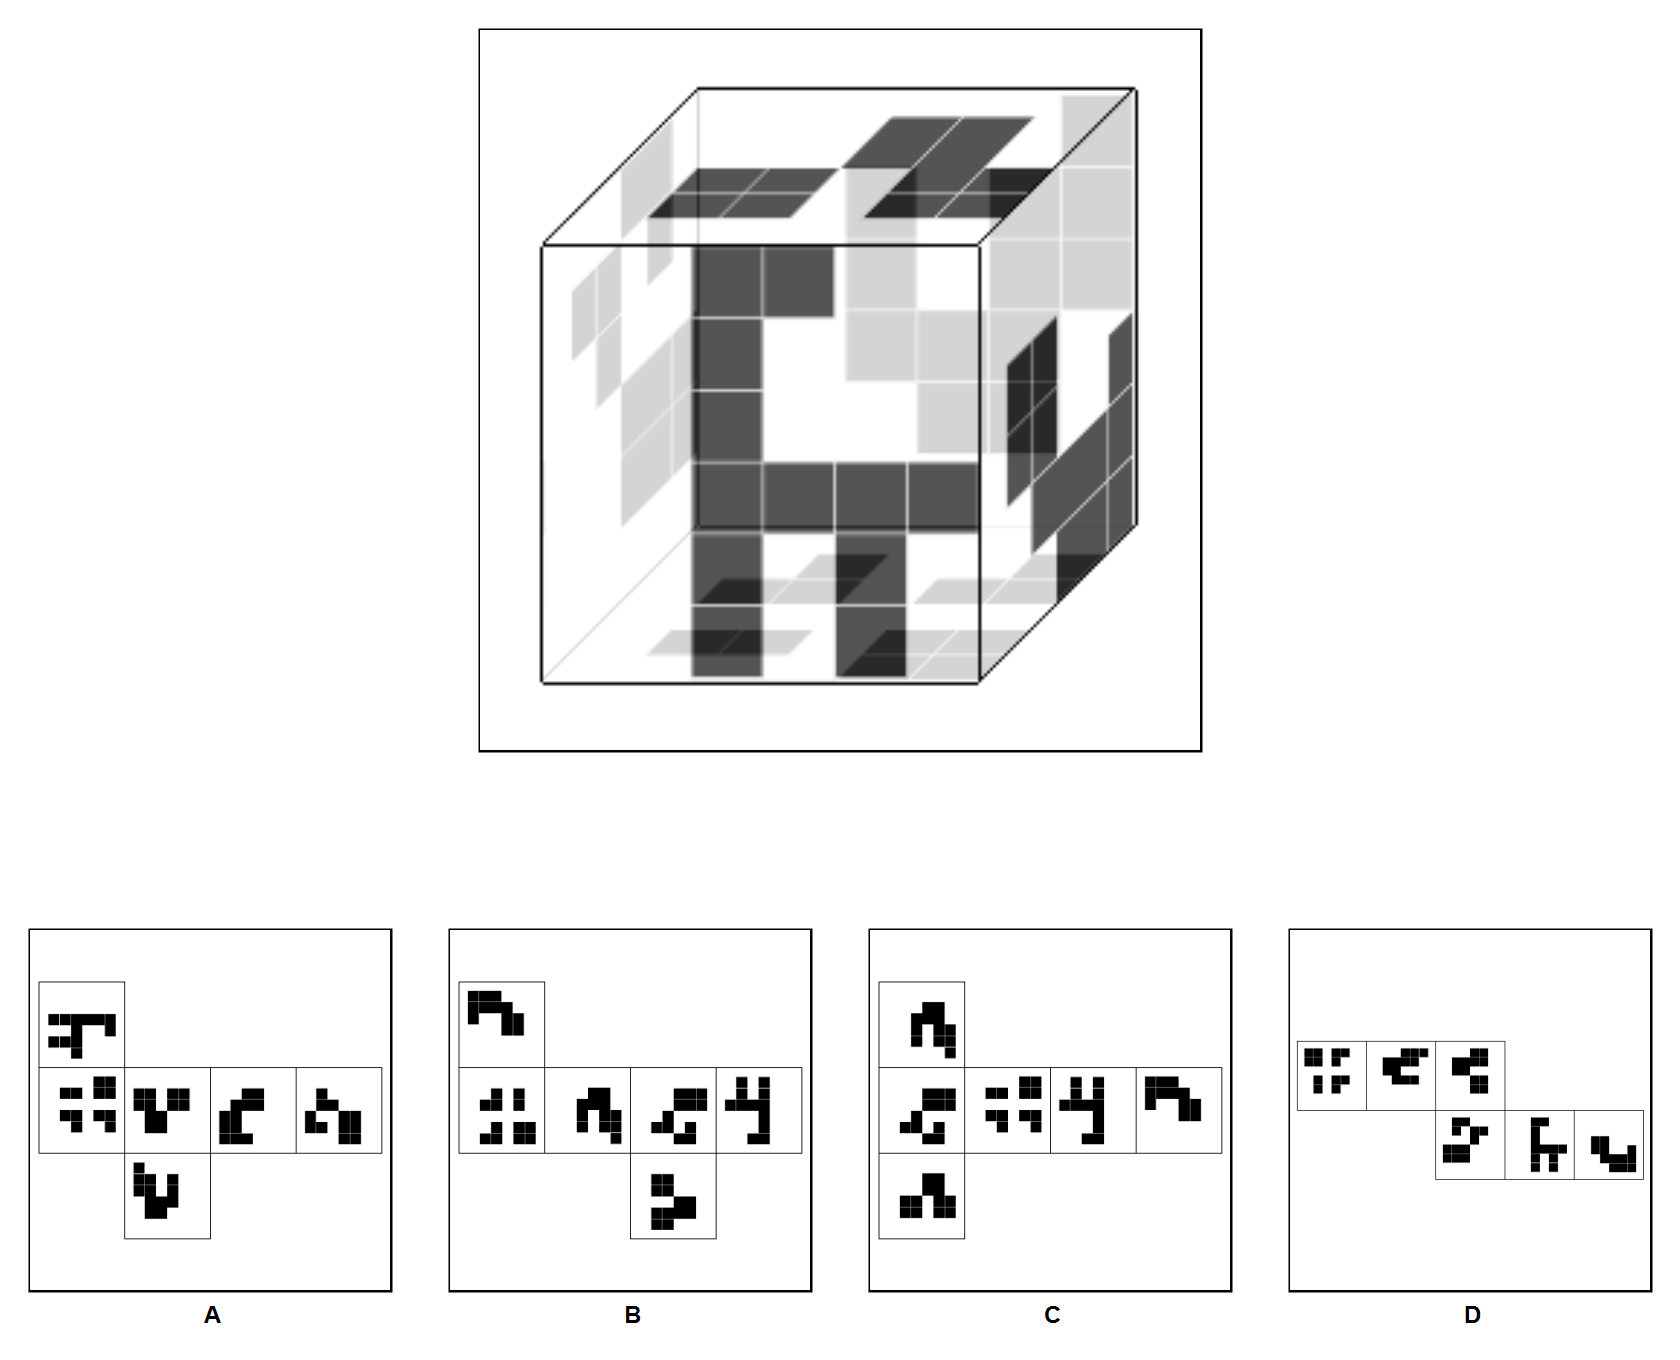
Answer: D